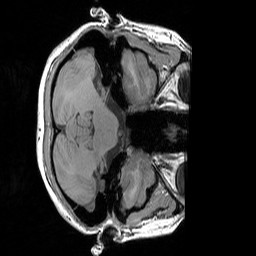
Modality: T1w
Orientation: axial
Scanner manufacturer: siemens
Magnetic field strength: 3 T
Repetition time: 1.83 s
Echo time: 0.00303 s